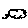
Label: cloud